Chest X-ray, PA view. Patient: 62 years old, sex F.
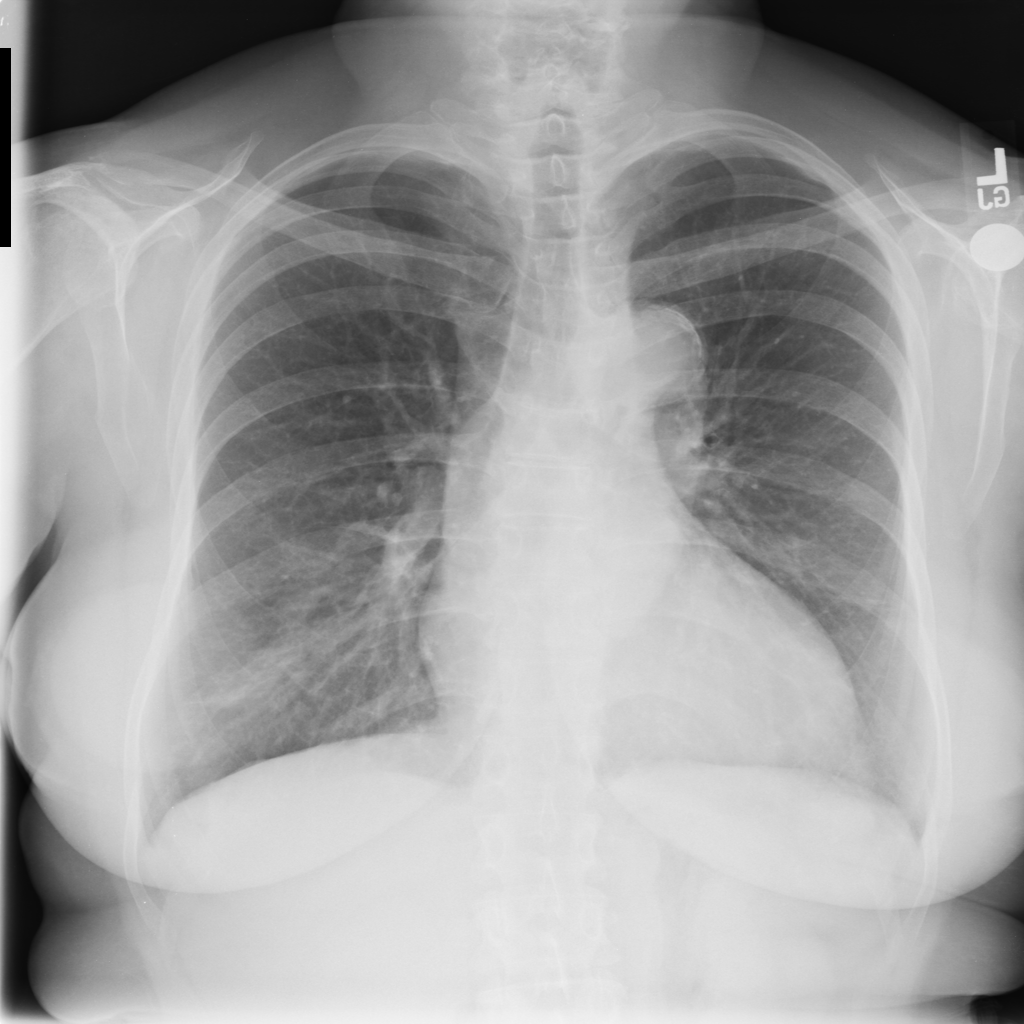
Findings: No Finding